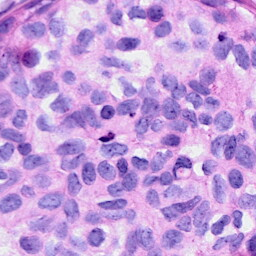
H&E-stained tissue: Breast